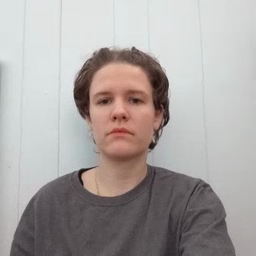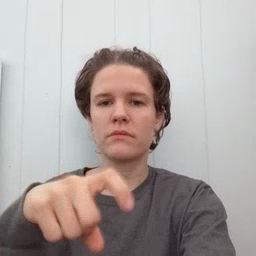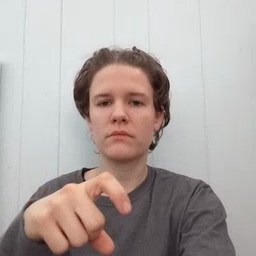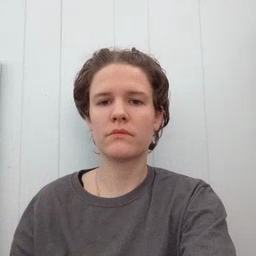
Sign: time